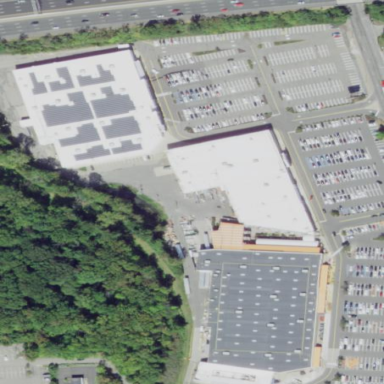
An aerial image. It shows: Retail area.